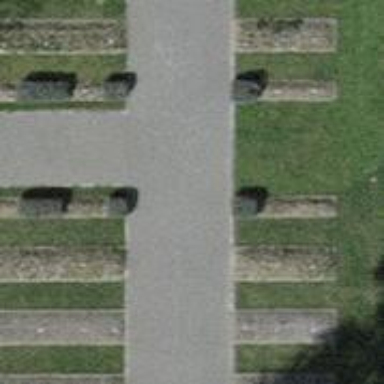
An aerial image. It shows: Footway with fine gravel surface.